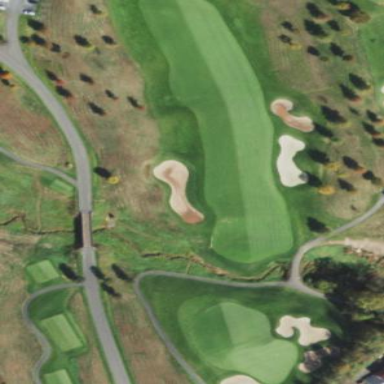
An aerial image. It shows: Golf fairway in the image.